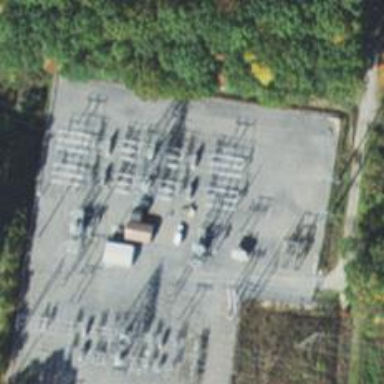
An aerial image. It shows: Switch for power supply.